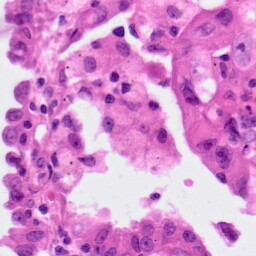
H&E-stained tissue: Lung